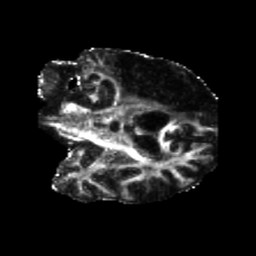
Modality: FA
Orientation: coronal
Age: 55
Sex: male
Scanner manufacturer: siemens
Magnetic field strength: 3 T
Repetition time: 5.25 s
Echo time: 0.08 s